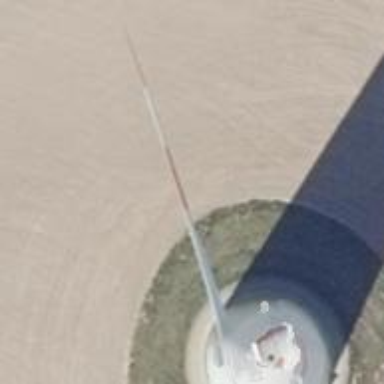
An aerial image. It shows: Wind generator powered by wind. The generator type is horizontal axis and it uses wind turbines.